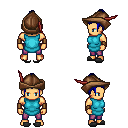
a pixel art fantasy rpg character, male body template, human, tanned skin, teal tunic, magenta pants, blue short topknot hairstyle, leather cap, leather bracers, gray slippers, four views (front, back, left, right), 2x2 character sprite sheet, small pixel art, hard edges, no anti-aliasing